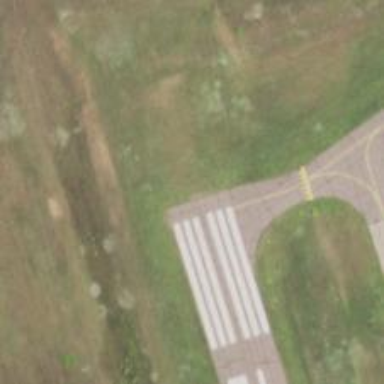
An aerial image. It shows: Runway at airport.